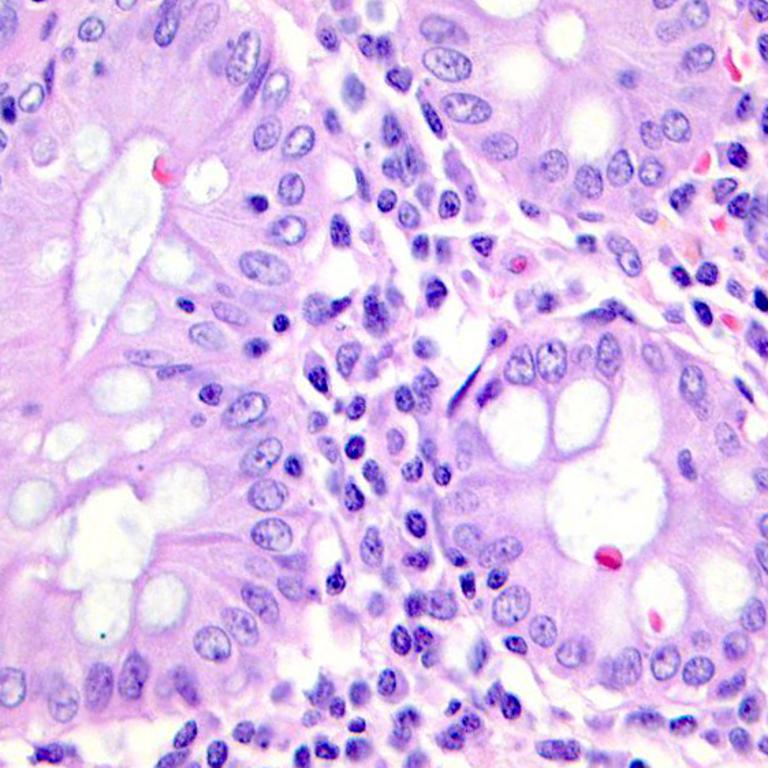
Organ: colon
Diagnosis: benign